Field crop: maize
Growth stage: 2
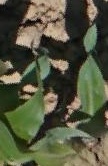
Species: maize